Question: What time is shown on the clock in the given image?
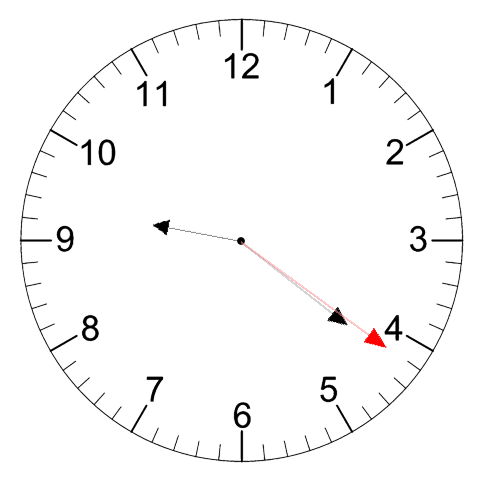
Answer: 09:21:21